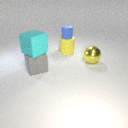
small blue rubber cylinder to the right of large cyan rubber cube